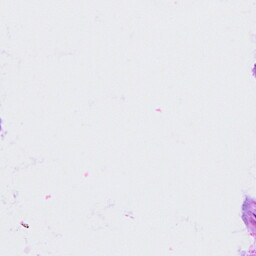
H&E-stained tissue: Cervix